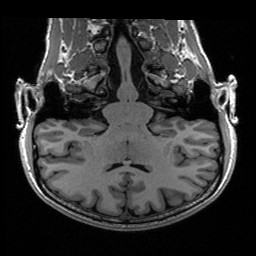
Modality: T1w
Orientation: sagittal
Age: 32
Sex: female